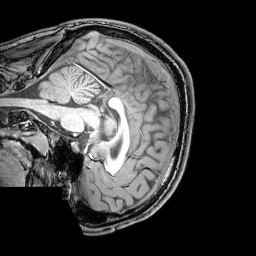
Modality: T1w
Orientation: sagittal
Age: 22
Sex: male
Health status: healthy
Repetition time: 0.081 s
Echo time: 0.037 s